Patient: sex F, age 67
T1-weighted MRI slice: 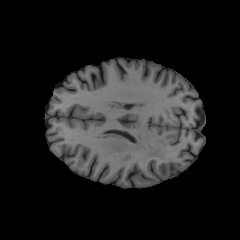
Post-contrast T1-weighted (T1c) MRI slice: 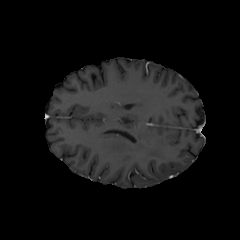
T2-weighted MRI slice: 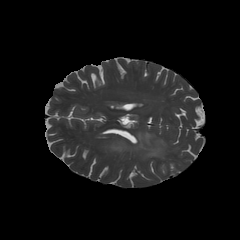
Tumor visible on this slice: yes
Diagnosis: Glioblastoma, IDH-wildtype
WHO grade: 4